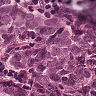
Metastatic tissue present: yes